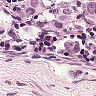
Metastatic tissue present: yes